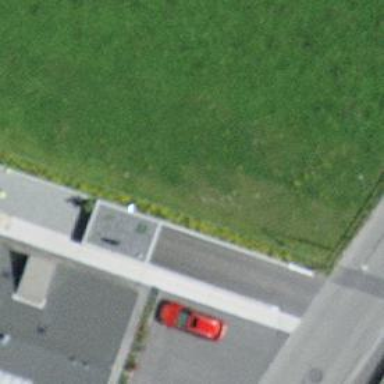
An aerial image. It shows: Parking entrance.